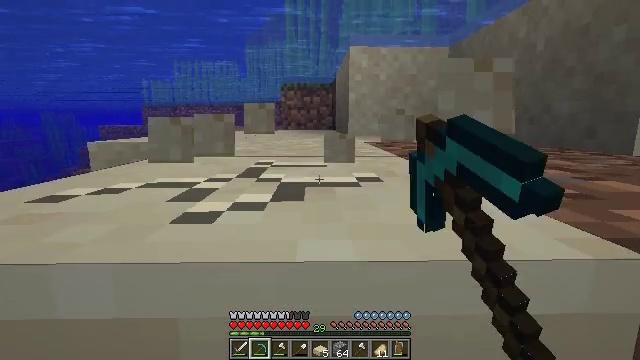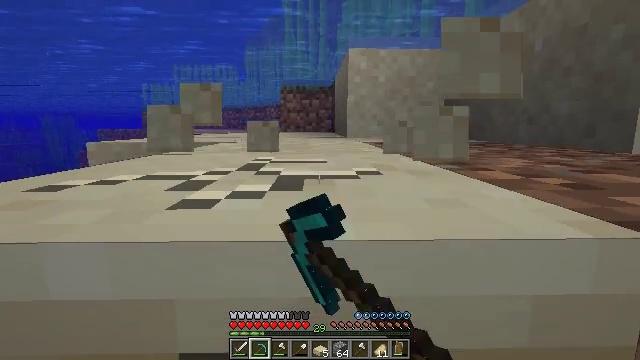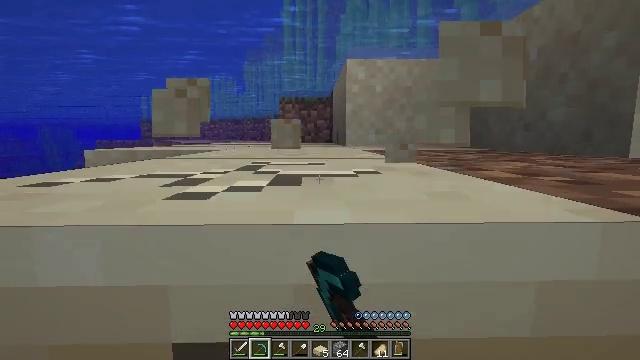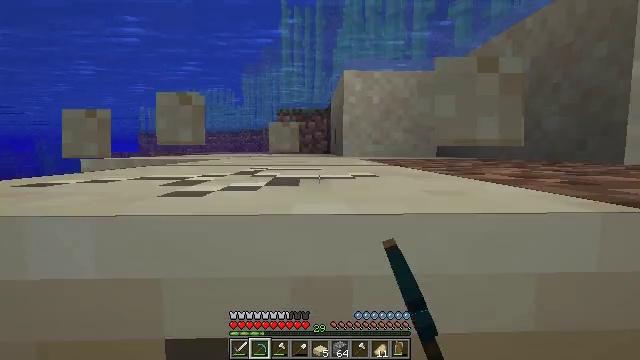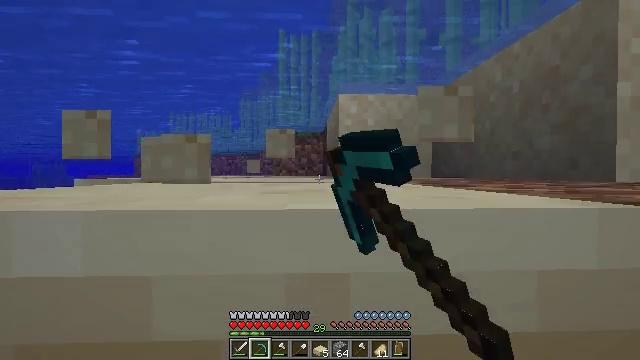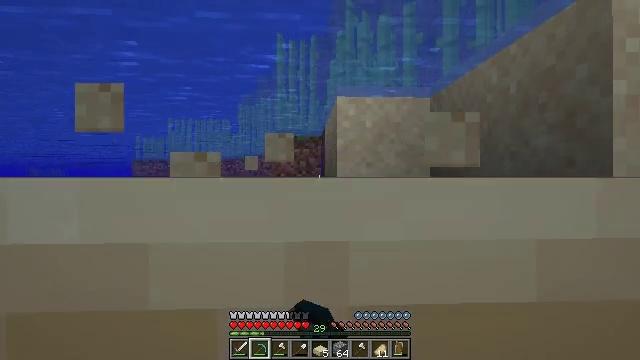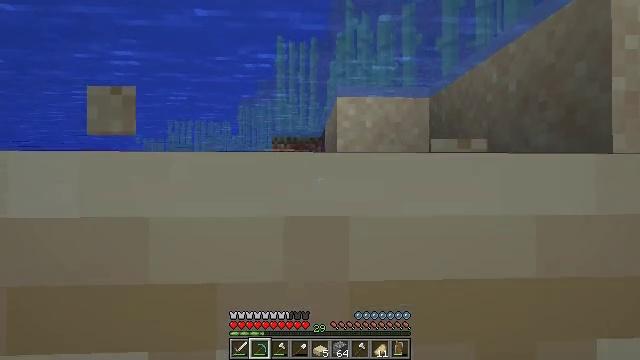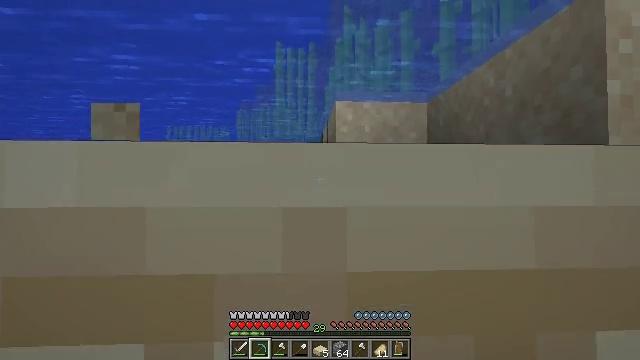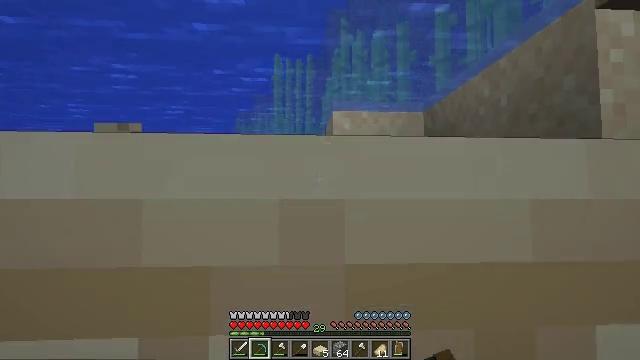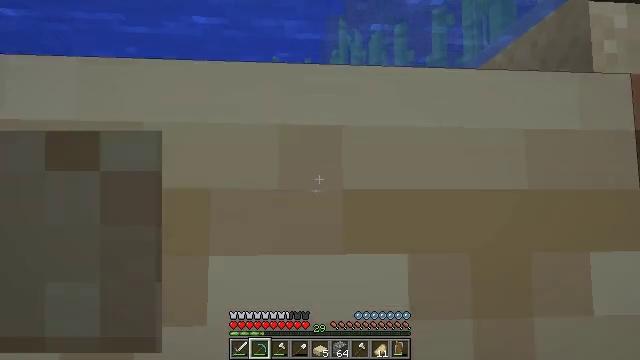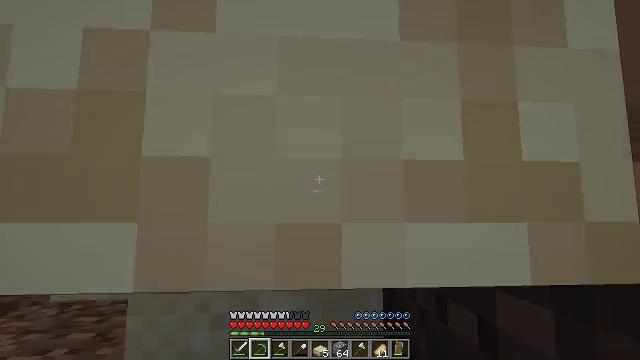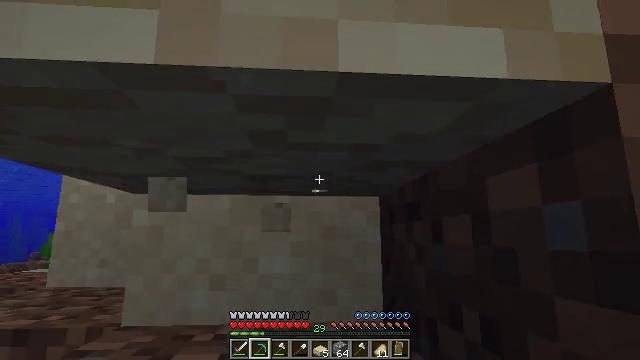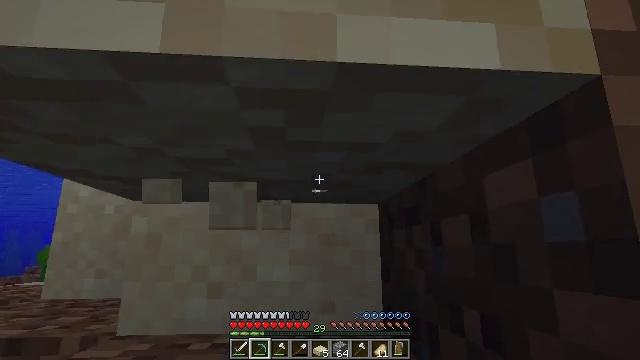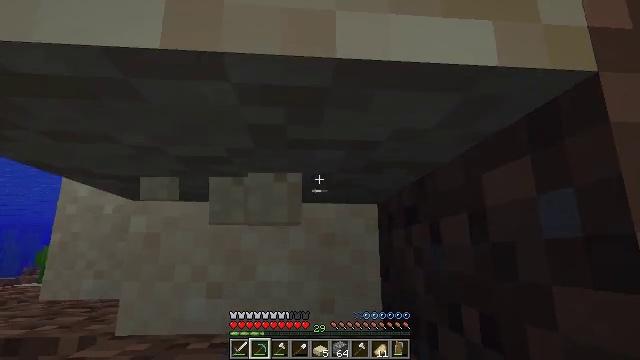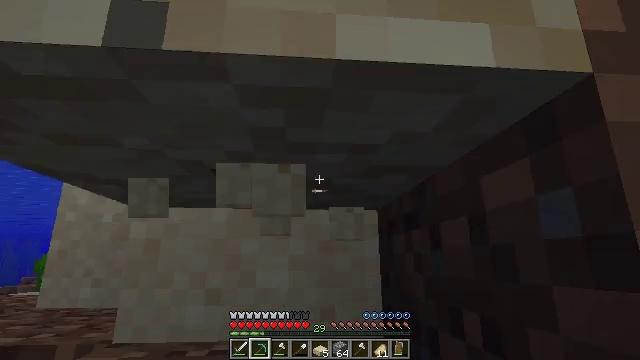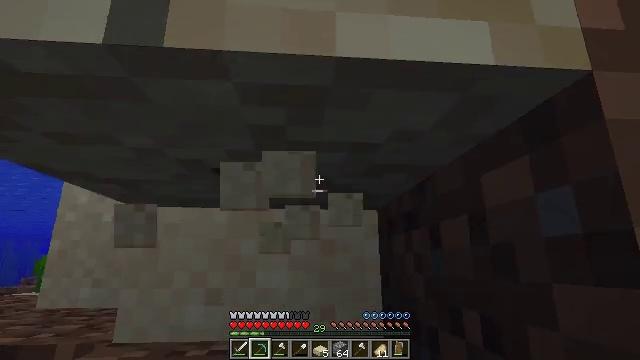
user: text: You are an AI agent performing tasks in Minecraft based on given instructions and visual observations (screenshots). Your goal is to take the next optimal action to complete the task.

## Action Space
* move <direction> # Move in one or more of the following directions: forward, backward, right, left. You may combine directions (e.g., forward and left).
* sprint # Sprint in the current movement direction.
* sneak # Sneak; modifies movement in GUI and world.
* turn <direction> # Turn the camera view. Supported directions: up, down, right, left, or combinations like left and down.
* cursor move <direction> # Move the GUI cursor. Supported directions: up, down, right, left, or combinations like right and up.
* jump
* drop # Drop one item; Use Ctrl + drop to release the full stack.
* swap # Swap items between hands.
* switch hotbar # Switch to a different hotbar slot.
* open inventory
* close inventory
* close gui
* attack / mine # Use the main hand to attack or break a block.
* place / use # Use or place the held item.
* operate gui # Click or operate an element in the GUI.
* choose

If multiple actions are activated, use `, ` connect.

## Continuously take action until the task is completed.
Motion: motion action
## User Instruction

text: Collect the sandstone slab from the structure.
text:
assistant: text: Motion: attack / mine
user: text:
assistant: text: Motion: turn up, attack / mine
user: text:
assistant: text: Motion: turn up, attack / mine
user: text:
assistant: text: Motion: turn up, attack / mine
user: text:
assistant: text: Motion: turn up, attack / mine
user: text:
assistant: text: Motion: attack / mine
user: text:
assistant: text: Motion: turn up, attack / mine
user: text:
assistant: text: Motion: sneak, turn up, attack / mine
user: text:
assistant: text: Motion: sneak, turn up, attack / mine
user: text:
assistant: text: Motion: sneak, turn up, attack / mine
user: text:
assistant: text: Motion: sneak, turn up, attack / mine
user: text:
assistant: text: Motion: sneak, turn up, attack / mine
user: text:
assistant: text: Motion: sneak, attack / mine
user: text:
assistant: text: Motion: turn up, attack / mine
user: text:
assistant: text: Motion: attack / mine
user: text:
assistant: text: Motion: attack / mine
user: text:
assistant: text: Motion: attack / mine
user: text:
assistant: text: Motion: attack / mine
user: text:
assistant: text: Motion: attack / mine
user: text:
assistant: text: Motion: attack / mine
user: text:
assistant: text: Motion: attack / mine
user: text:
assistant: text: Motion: attack / mine
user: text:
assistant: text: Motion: attack / mine
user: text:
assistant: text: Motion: attack / mine
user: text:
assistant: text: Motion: attack / mine
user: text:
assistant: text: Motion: attack / mine
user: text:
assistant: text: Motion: attack / mine
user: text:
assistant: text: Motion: attack / mine
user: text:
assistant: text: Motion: attack / mine
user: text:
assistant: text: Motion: attack / mine